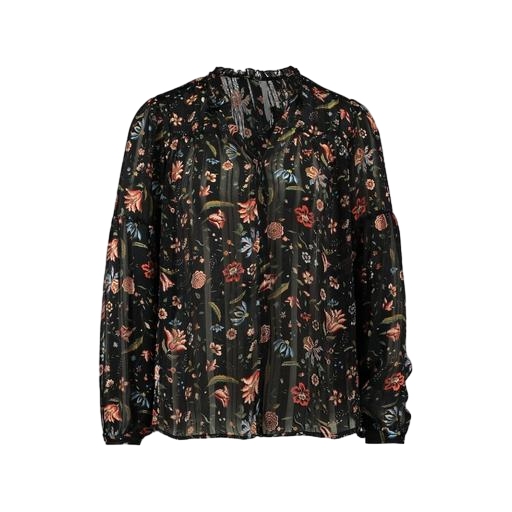
black floral-print gauze top, black pussy-bow floral-print blouse, black floral-print top, white background